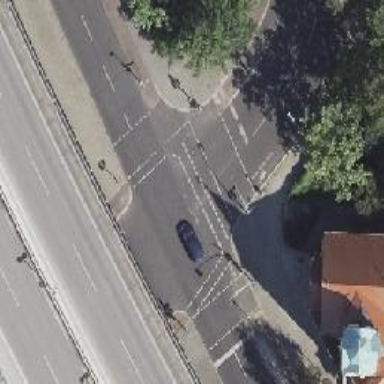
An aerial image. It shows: Secondary road with asphalt surface. There is cycle track on the right side.